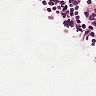
Metastatic tissue present: no